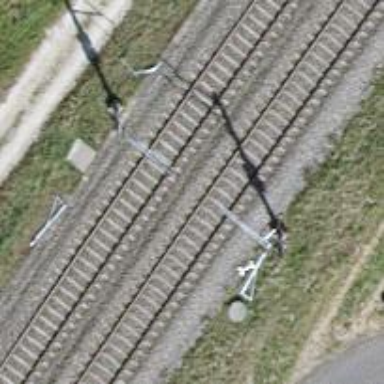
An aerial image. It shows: Railway signal.